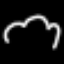
Label: squiggle